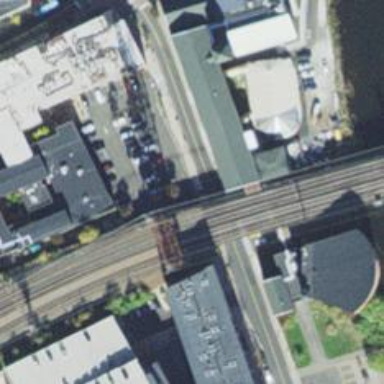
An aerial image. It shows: Bridge with electrified railway tracks featuring contact line.